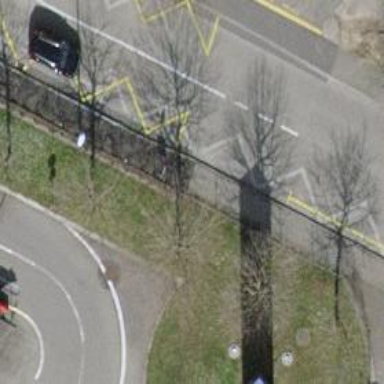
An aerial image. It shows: Asphalt sidewalk.